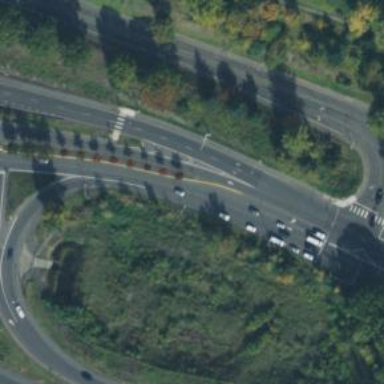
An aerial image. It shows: Secondary road.